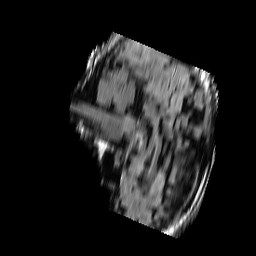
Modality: FLAIR
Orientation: sagittal
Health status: ill
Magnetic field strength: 3 T